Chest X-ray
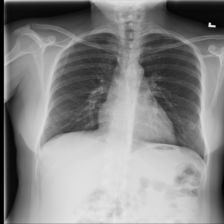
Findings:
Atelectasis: negative
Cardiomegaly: negative
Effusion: negative
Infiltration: positive
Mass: negative
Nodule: negative
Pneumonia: negative
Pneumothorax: negative
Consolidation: negative
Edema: negative
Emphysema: negative
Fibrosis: negative
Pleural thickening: negative
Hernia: negative